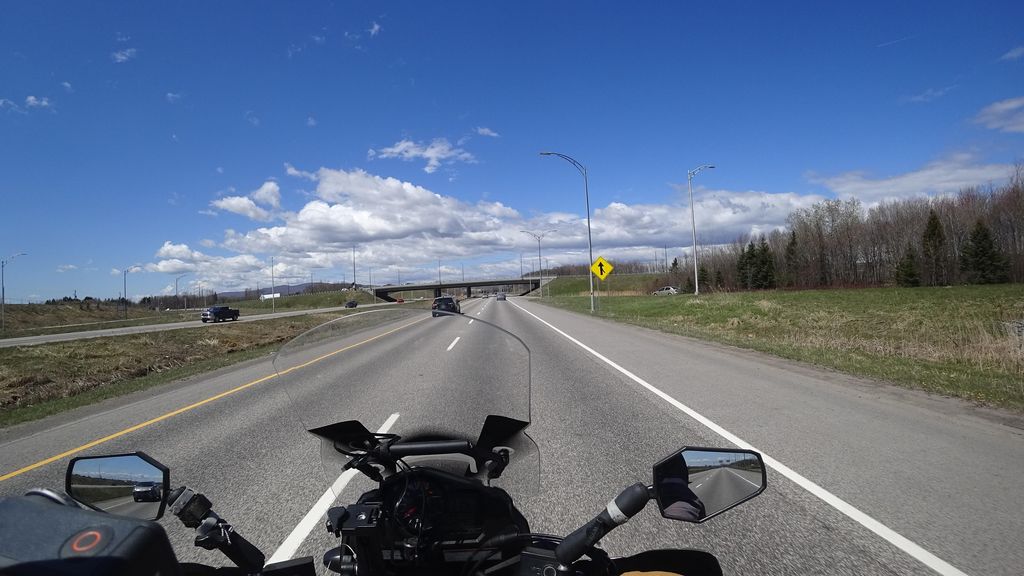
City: quebec_city